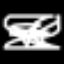
Label: squiggle